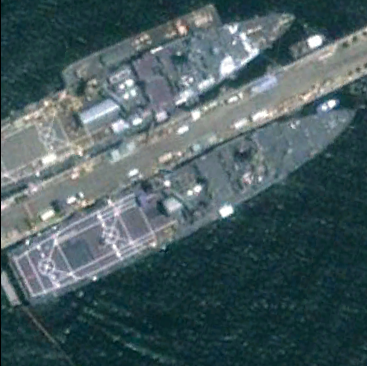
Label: combat